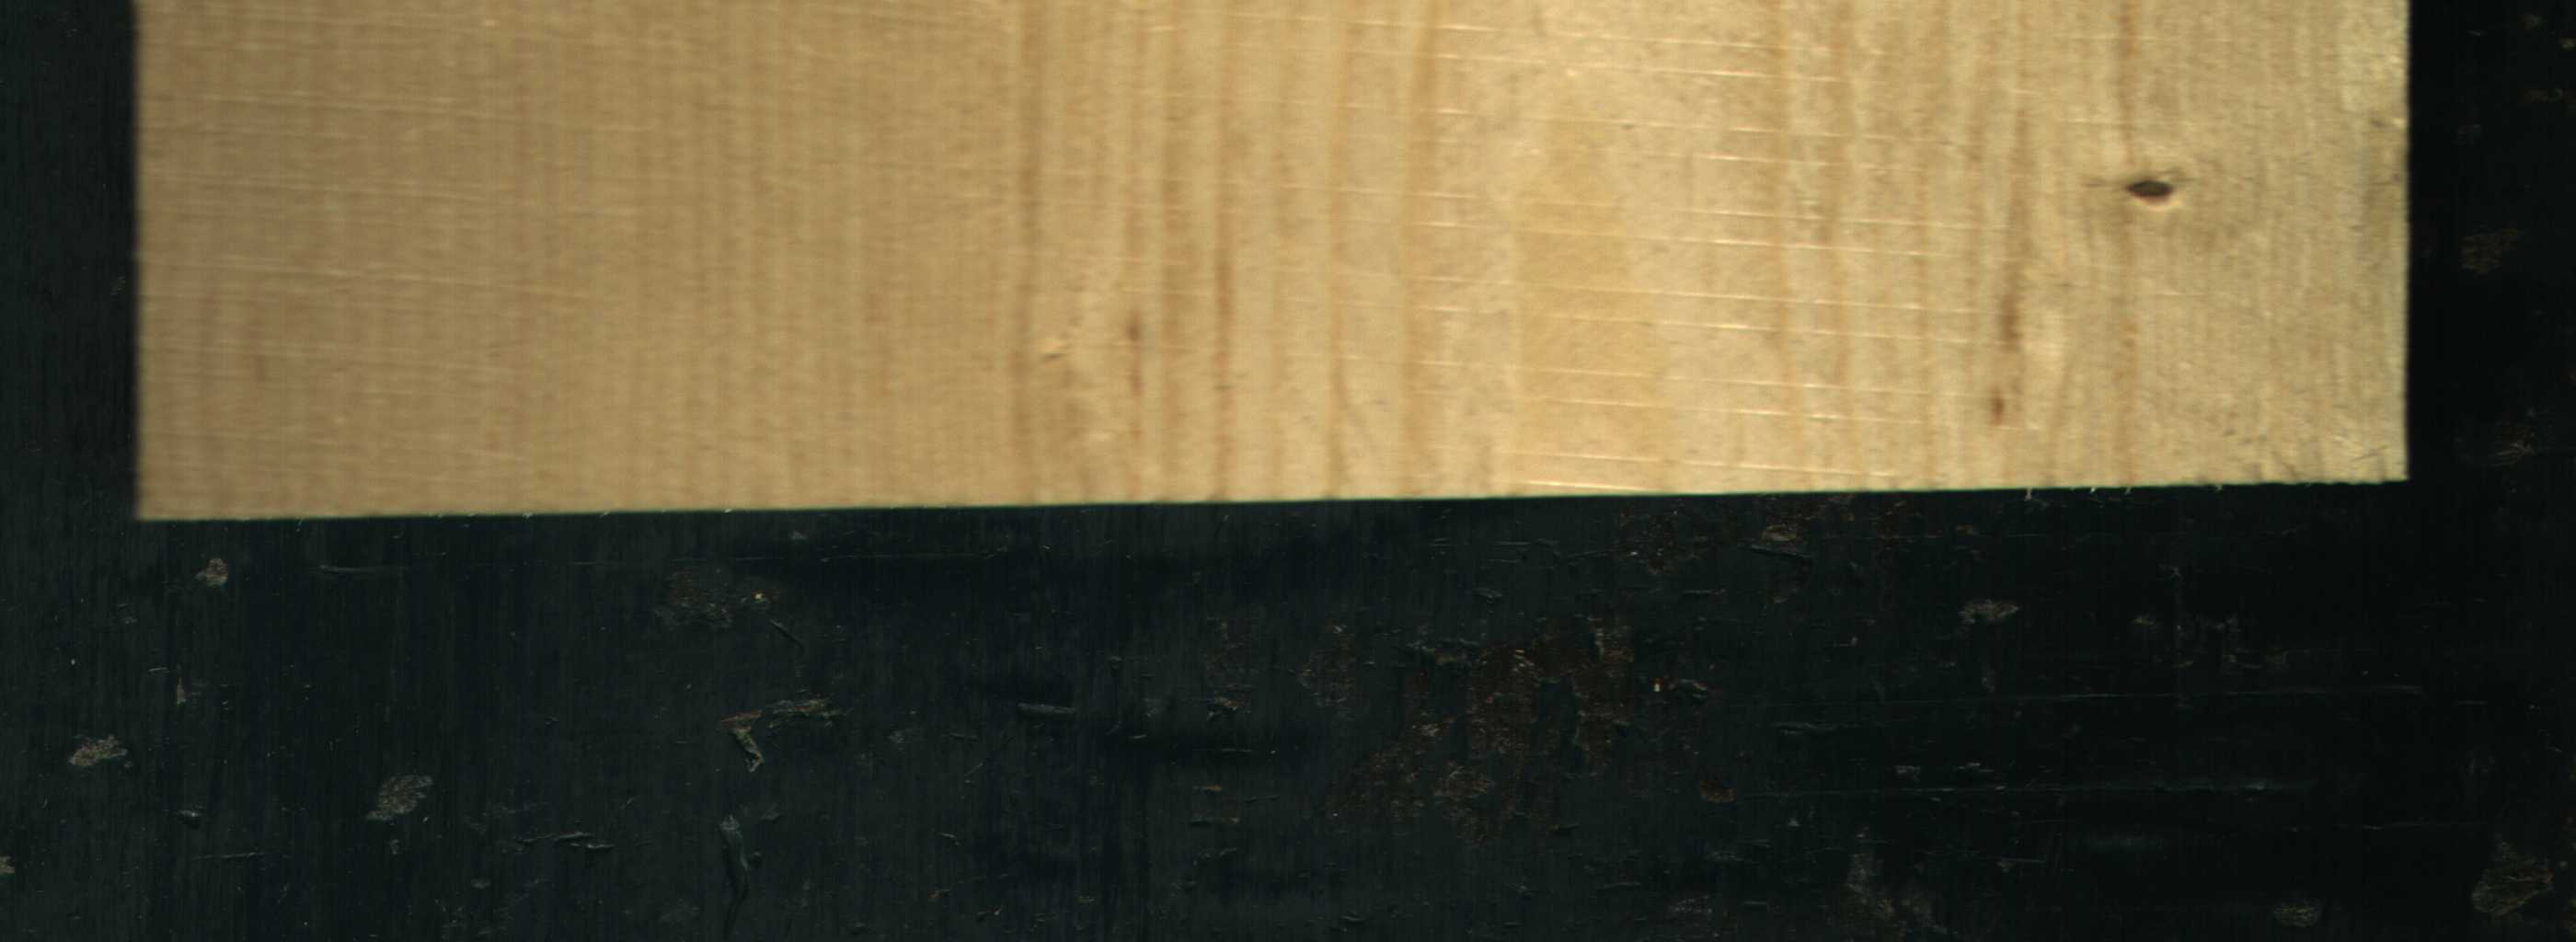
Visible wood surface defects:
Live_Knot